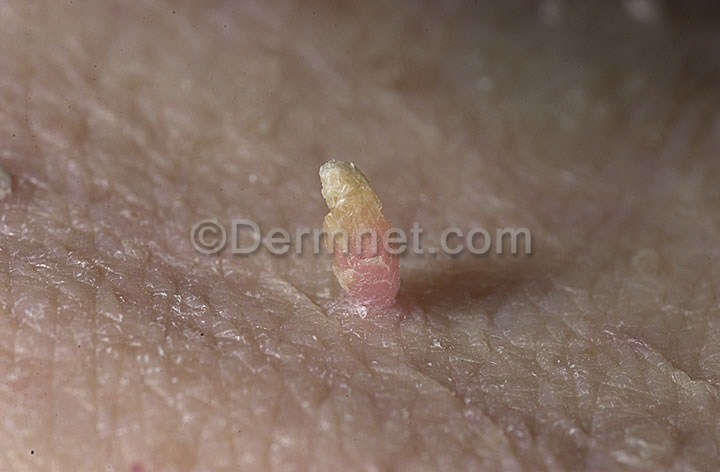
Disease: Warts Molluscum and other Viral Infections